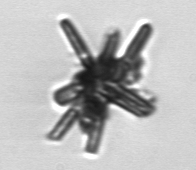
Label: Thalassionema